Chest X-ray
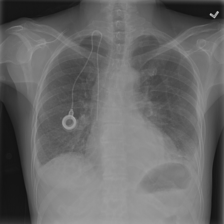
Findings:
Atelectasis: negative
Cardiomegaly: negative
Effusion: positive
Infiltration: positive
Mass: negative
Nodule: negative
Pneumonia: negative
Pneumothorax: negative
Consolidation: negative
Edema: negative
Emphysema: negative
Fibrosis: negative
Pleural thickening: negative
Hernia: negative